Interaction volume radius: 10 \u00c5
Interaction volume height: 20 \u00c5
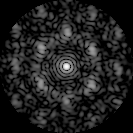
Disorder parameter: 0.694